Question: I am currently creating a custom legend in chartJS apparently the backgroundColor is not showing in the generated legend. See the image below:

generate legend code
'''
barGraphQty = new Chart(graphTarget, {
type: 'bar',
data: chartdata,
options: {
legend: {
display: false
}, legendCallback: function(chart) {
var text = [];
text.push('<ul class="' + chart.id + '-legend">');
for (var i = 0; i < chart.data.datasets.length; i++) {
text.push('<li><span style="background-color:' + chart.data.datasets[i].backgroundColor + '"></span>');
if (chart.data.datasets[i].label) {
text.push(chart.data.datasets[i].label);
}
text.push('</li>');
}
text.push('</ul>');
return text.join('');
}
}
});
myLegendContainer.innerHTML = barGraphQty.generateLegend();
});
'''
datasets
'''
datasets: [
{
label: data[0].item,
backgroundColor: ['green','green','green'],
borderColor: 'white',
data:data[0][0]
},{ label: data[1].item,
backgroundColor: ['red','red','red'],
borderColor: 'white',
data:data[1][0]
},{ label: data[2].item,
backgroundColor: ['yellow','yellow','yellow'],
borderColor: 'white',
data:data[2][0]
},{label: data[3].item,
backgroundColor: ['blue','blue','blue'],
borderColor: 'white',
data:data[3][0]
}]
'''
I want to show the color of the legend. I tried to change the background color to this 'backgroundColor['green']' it shows the color but the color in the graph changes to color gray. Please help me.
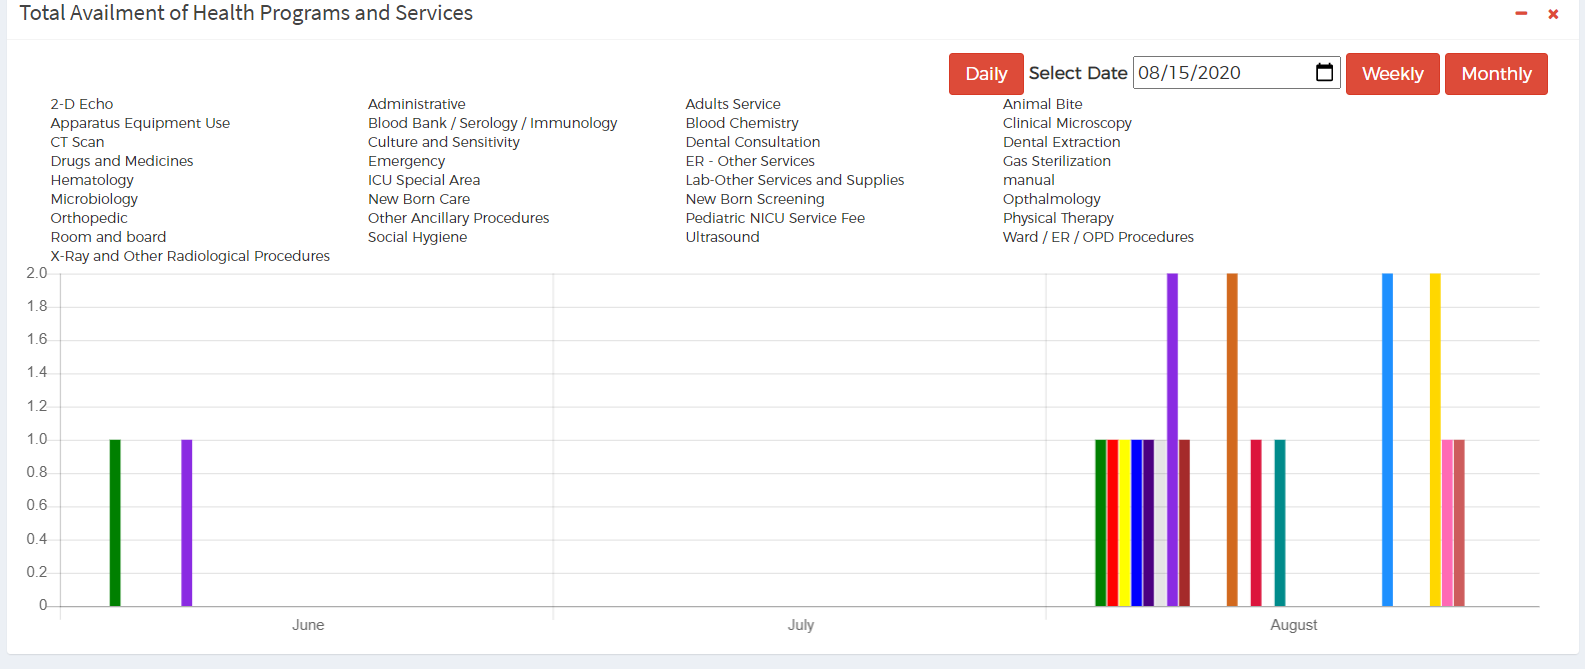
Answer: If all bars within a same 'dataset' should have the same color, you should define 'backgroundColor' as 'string' instead of 'array'.
Instead of this...
'''
backgroundColor: ['green','green','green'],
'''
try this:
'''
backgroundColor: 'green',
'''